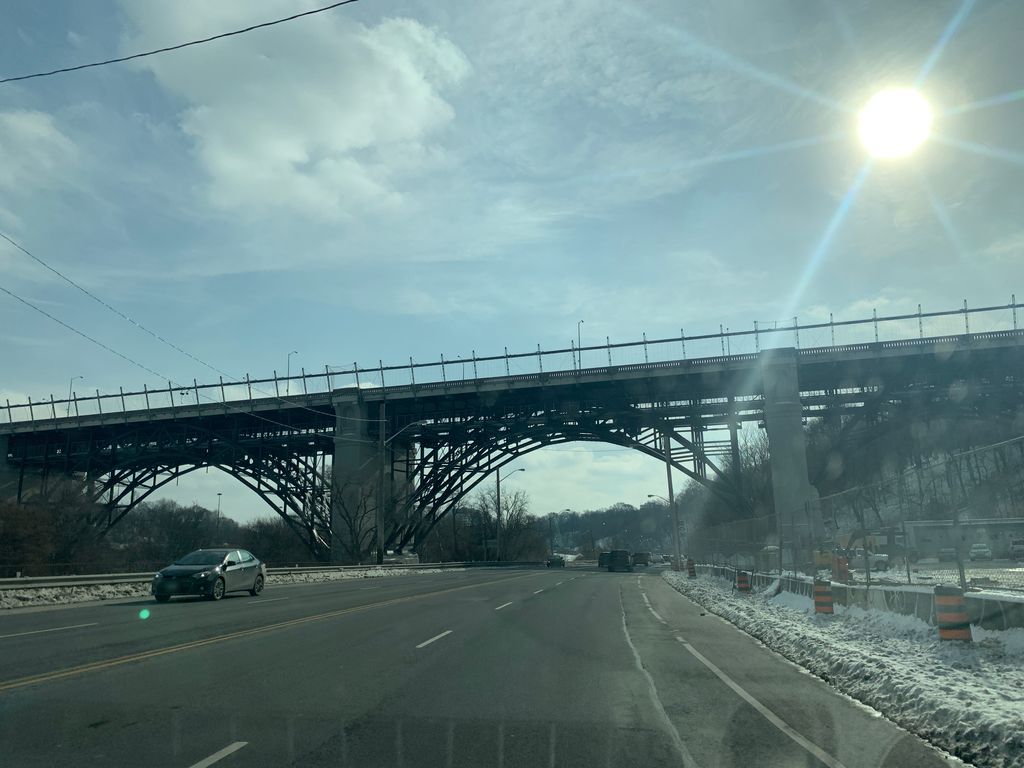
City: toronto